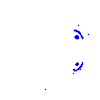
Particle: pion